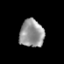
Tissue: prostate
Cell type: T cells
Senescence score: 0.2584
Nuclear area (px): 662
Mean DAPI intensity: 149.264